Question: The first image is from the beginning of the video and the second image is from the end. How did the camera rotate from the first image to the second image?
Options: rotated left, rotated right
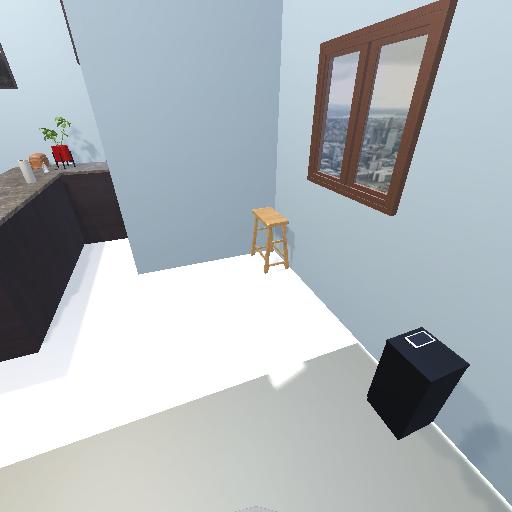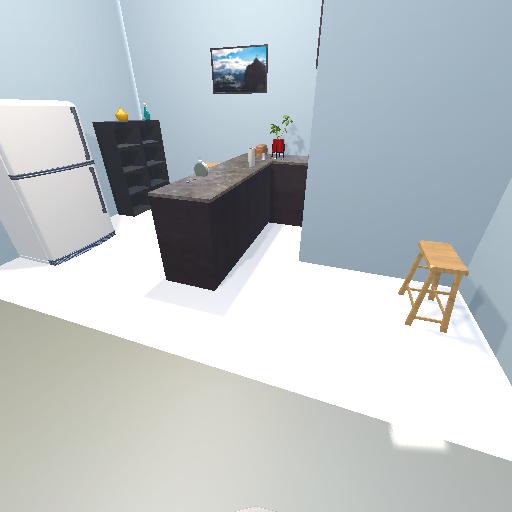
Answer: rotated left